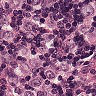
Metastatic tissue present: yes